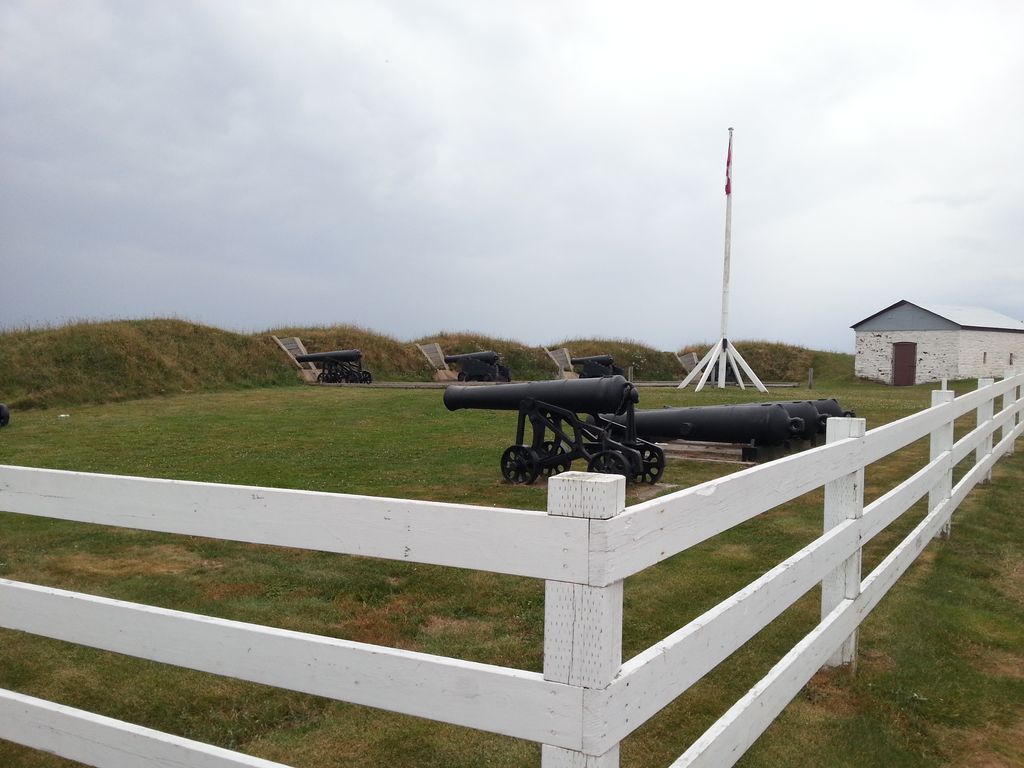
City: charlottetown